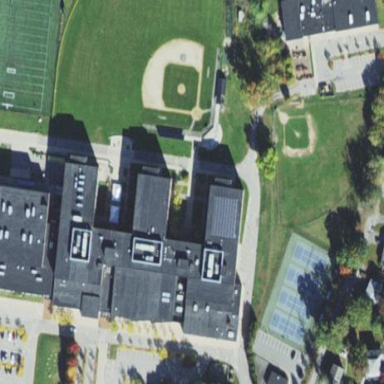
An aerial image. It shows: School building.